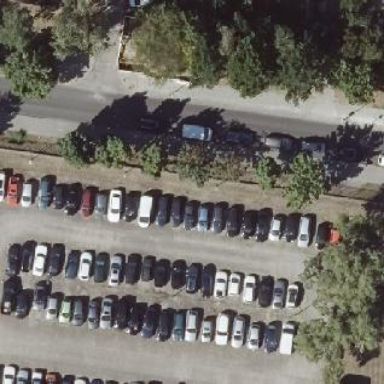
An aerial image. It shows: Parking area with surface.